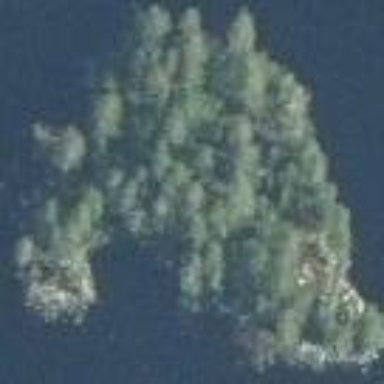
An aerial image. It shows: Islet.